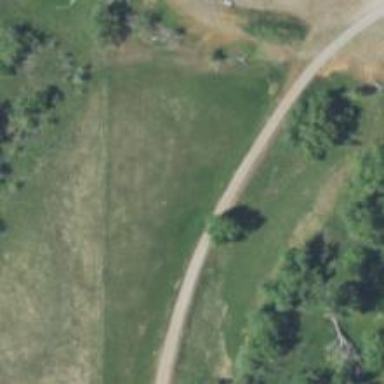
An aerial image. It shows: Unclassified road.